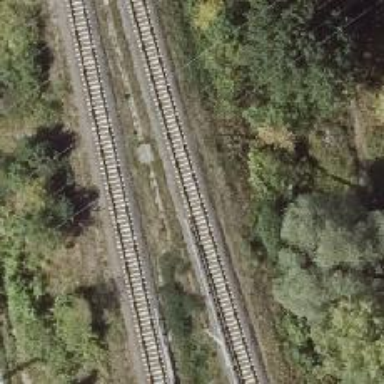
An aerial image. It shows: Railway signal.